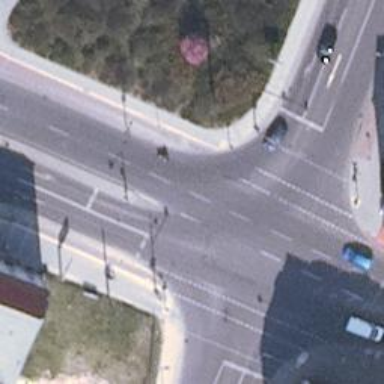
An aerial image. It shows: Primary highway with asphalt surface. There are sidewalks on both sides and dedicated cycle track.